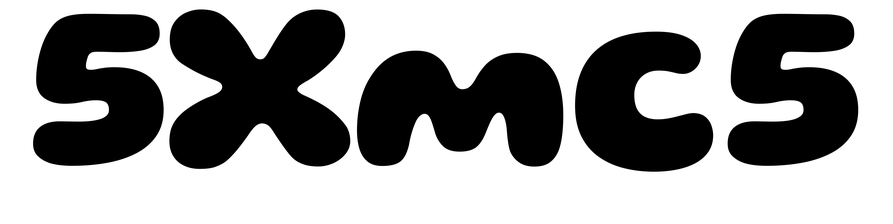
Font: Gluten_ExtraBold